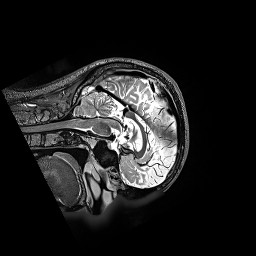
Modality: T2w
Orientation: sagittal
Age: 47
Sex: male